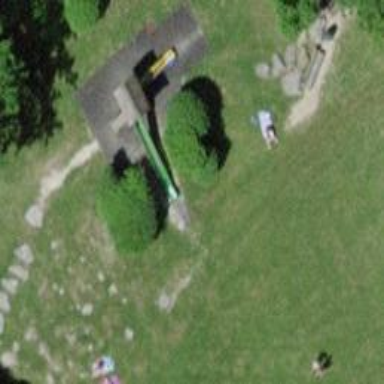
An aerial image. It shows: Playground featuring slide.